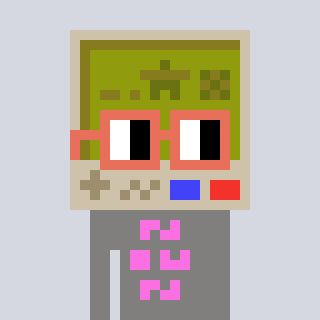
a pixel art character with square orange glasses, a gameboy-shaped head and a bluegrey-colored body on a cool background